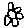
Label: flower